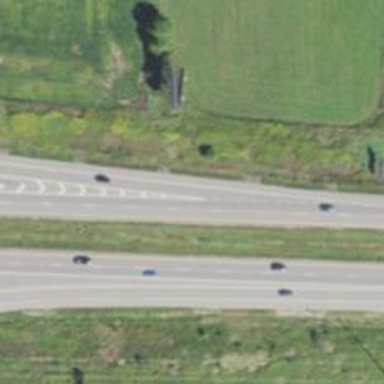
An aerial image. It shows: Trunk link highway.